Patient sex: F
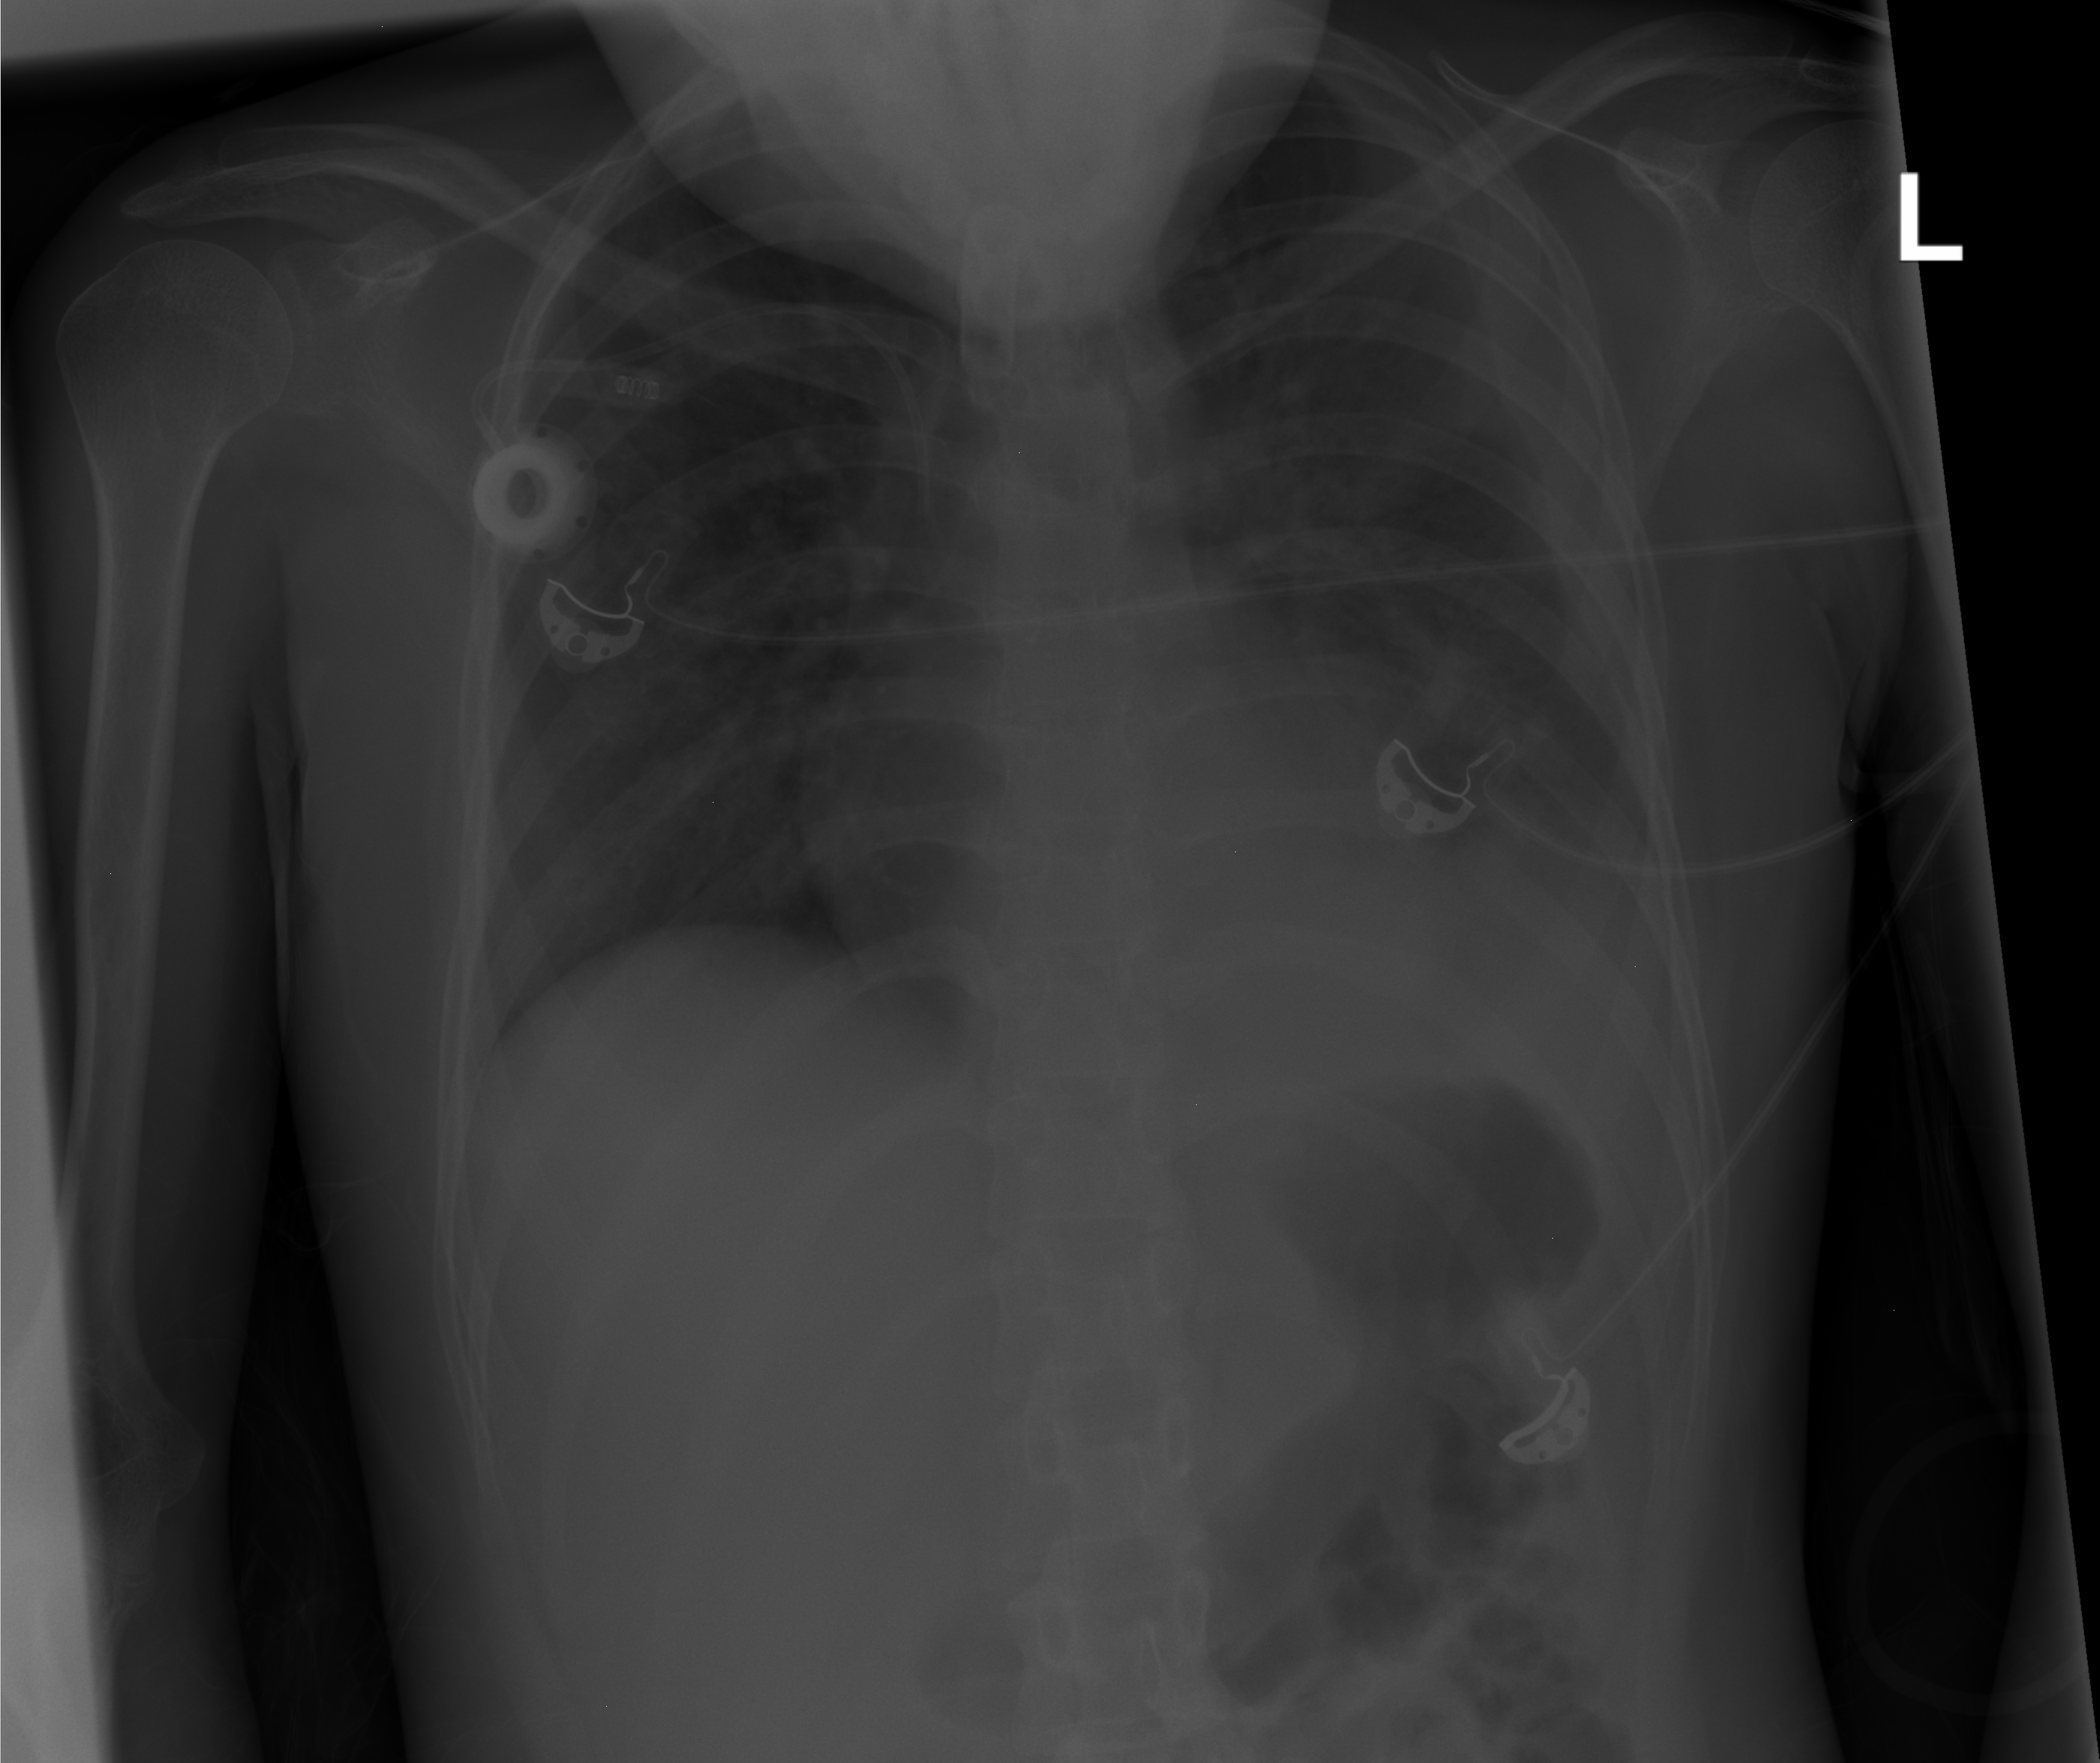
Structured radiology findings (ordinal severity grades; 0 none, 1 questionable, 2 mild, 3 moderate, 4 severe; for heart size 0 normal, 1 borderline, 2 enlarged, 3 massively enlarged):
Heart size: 0
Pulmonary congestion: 2
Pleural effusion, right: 2
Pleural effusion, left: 3
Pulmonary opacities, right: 2
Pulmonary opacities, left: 2
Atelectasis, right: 2
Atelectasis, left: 2